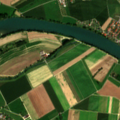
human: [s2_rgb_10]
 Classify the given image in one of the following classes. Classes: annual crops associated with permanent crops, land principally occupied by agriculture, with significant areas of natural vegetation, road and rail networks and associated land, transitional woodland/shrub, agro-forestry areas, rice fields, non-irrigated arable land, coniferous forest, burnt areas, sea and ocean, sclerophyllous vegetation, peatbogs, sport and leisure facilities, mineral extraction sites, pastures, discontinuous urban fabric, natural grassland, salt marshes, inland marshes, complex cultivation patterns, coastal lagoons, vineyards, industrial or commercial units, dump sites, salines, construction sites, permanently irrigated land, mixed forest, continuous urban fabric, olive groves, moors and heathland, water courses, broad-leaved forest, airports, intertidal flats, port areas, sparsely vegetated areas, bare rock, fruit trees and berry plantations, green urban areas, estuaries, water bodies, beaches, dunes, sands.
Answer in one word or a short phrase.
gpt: discontinuous urban fabric, non-irrigated arable land, water courses